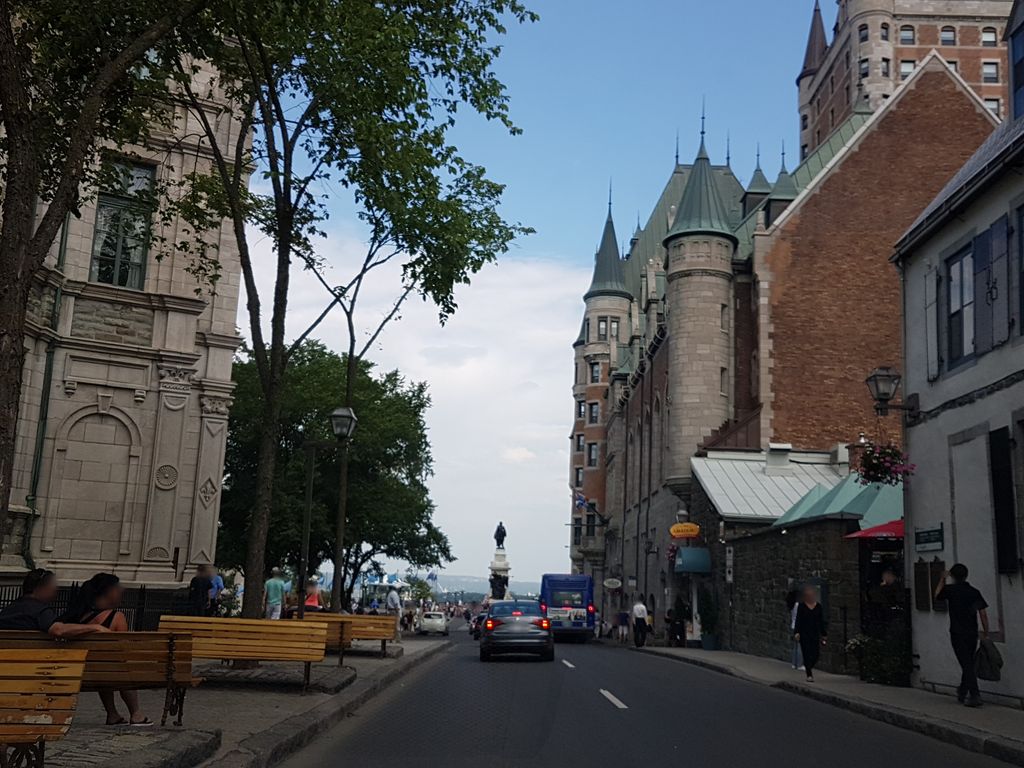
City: quebec_city